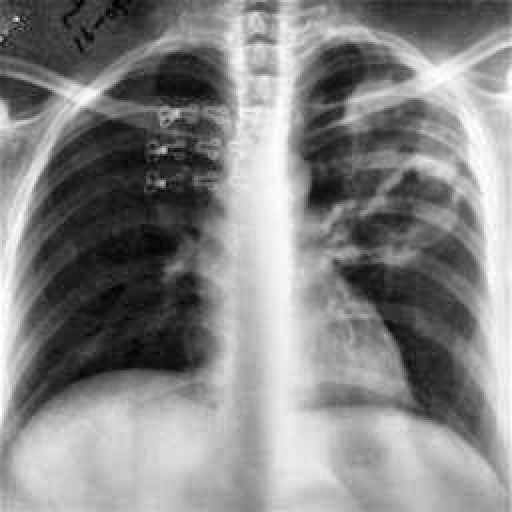
Finding: TUBERCULOSIS